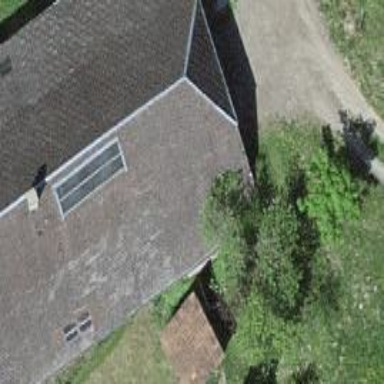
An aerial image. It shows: Farm building.